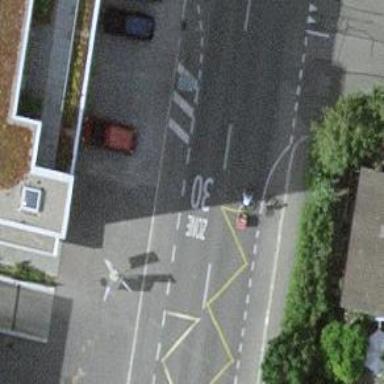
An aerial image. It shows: Public transport stop position.